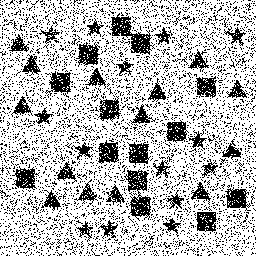
Squares: 14
Triangles: 14
Stars: 14
Total shapes: 42